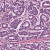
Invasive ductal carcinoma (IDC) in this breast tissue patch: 1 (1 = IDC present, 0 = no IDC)